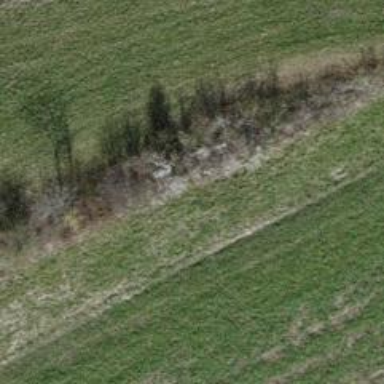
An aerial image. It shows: Hedge acting as barrier.